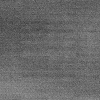
Atmospheric dust classification: dusty